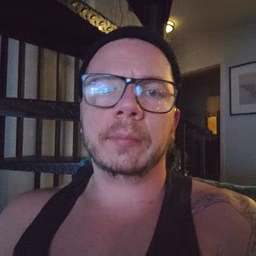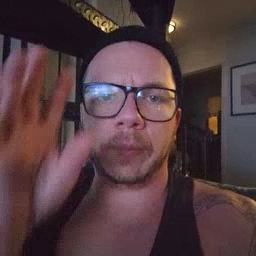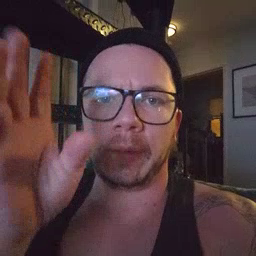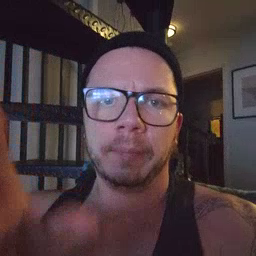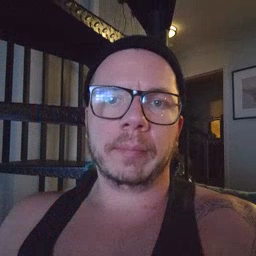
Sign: pretend